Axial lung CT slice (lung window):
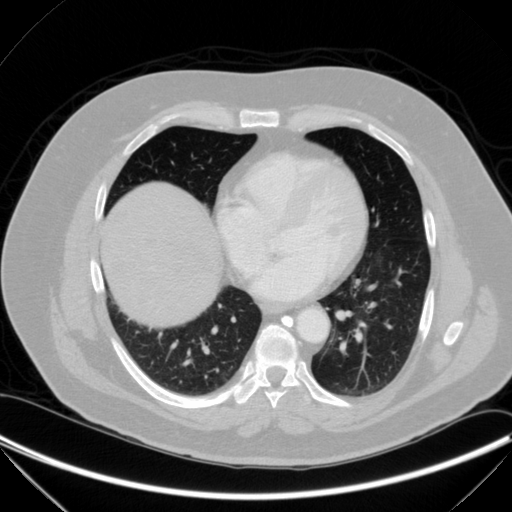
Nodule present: no